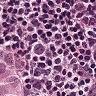
Metastatic tissue present: yes